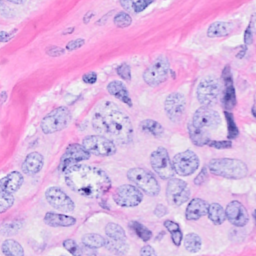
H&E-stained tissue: Breast